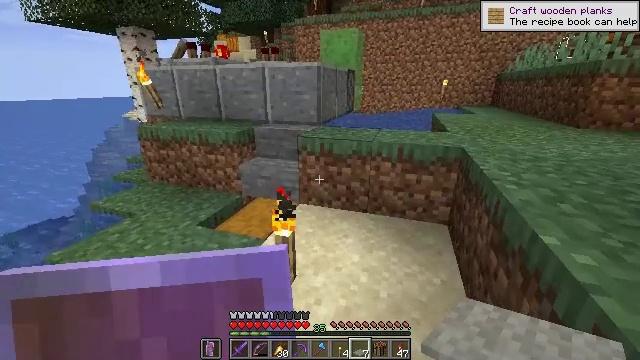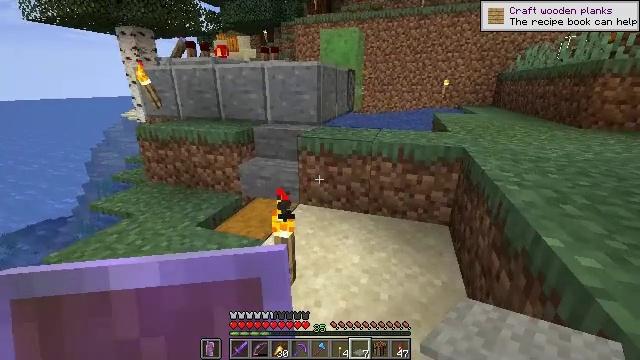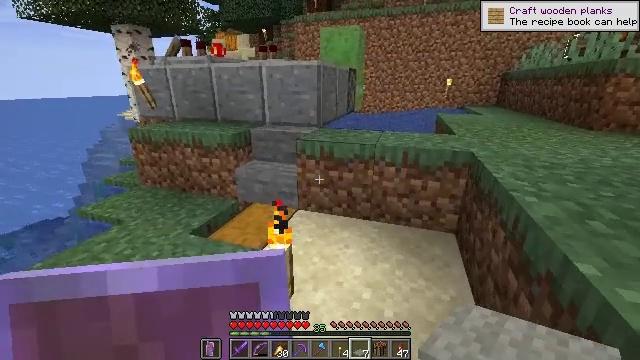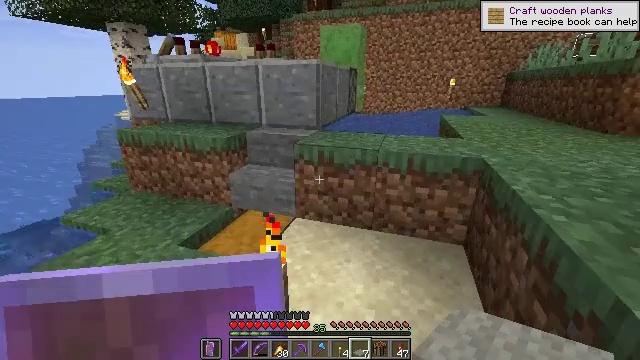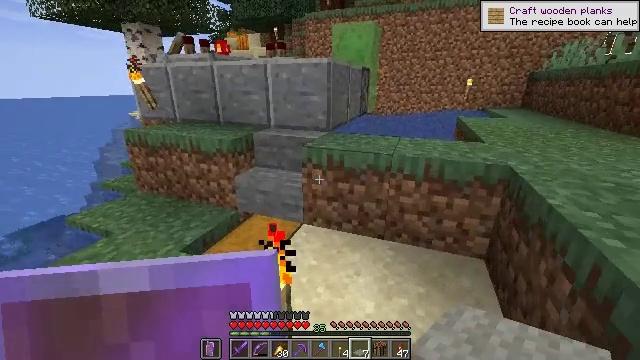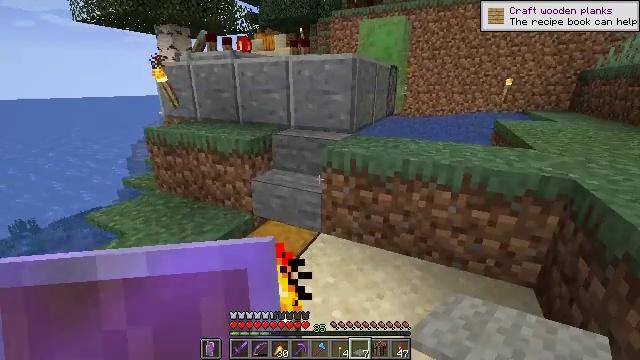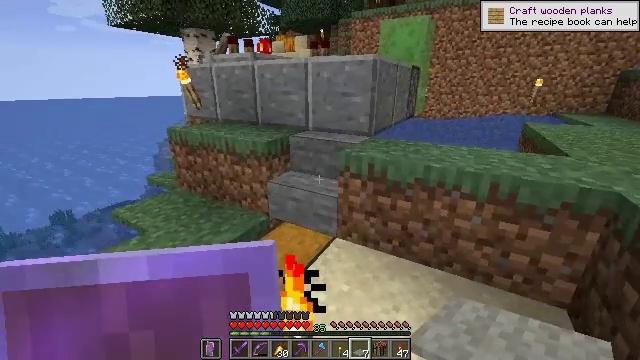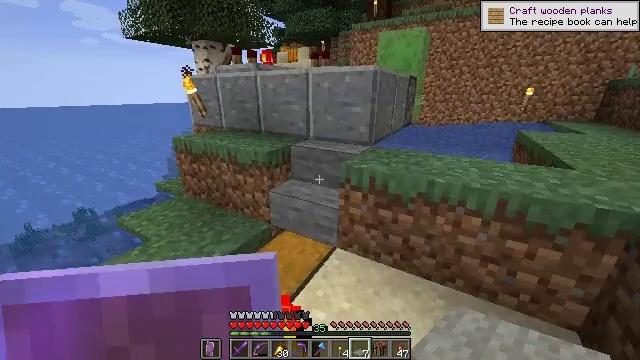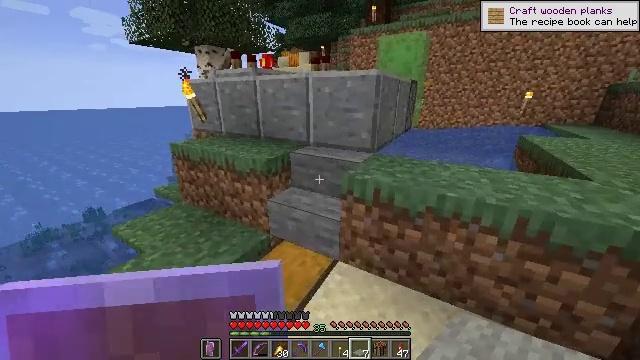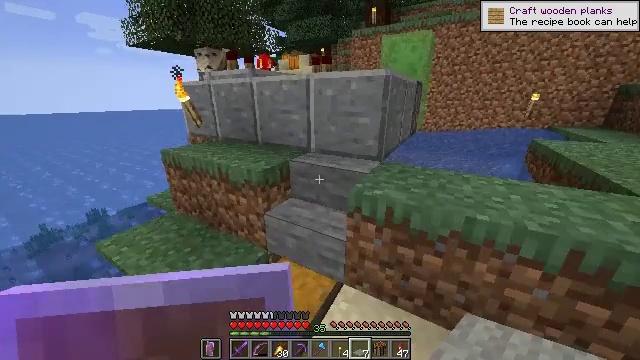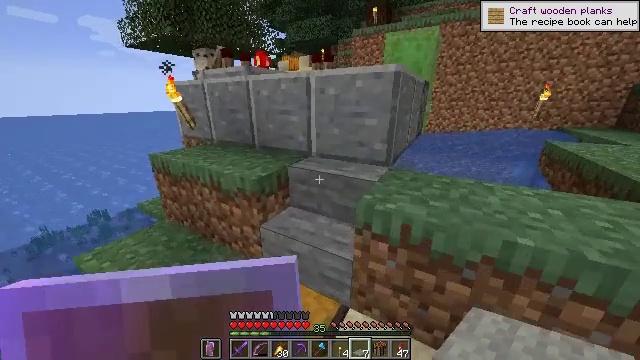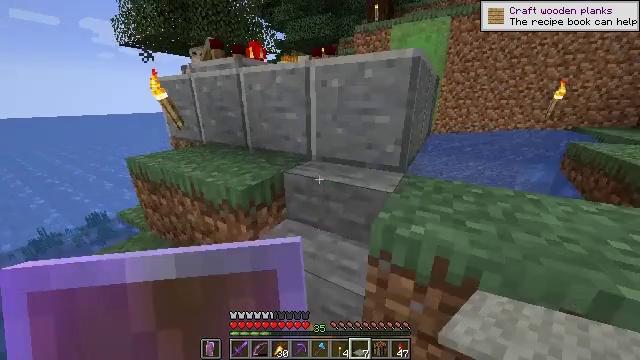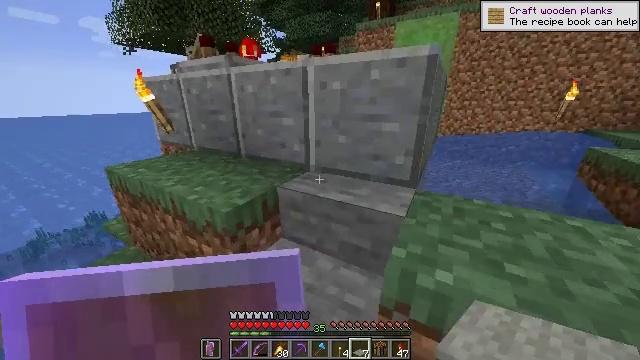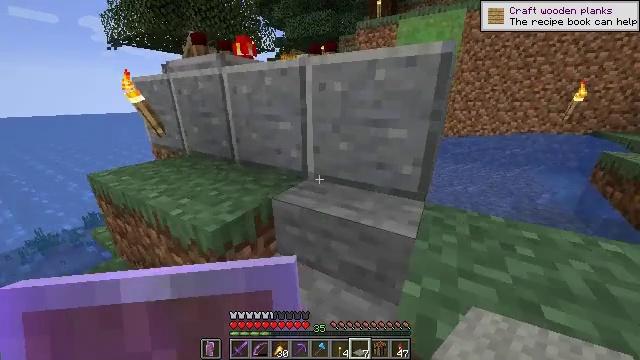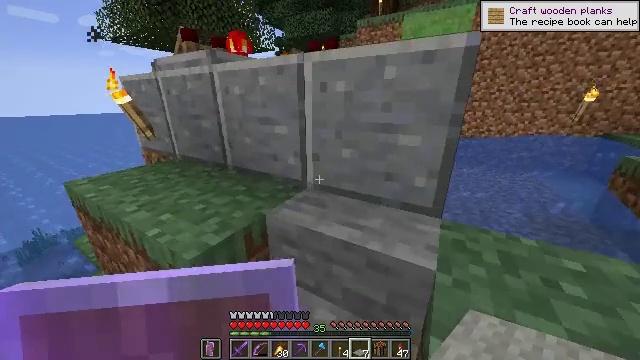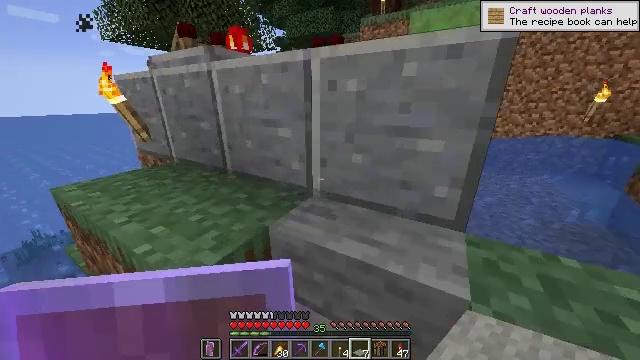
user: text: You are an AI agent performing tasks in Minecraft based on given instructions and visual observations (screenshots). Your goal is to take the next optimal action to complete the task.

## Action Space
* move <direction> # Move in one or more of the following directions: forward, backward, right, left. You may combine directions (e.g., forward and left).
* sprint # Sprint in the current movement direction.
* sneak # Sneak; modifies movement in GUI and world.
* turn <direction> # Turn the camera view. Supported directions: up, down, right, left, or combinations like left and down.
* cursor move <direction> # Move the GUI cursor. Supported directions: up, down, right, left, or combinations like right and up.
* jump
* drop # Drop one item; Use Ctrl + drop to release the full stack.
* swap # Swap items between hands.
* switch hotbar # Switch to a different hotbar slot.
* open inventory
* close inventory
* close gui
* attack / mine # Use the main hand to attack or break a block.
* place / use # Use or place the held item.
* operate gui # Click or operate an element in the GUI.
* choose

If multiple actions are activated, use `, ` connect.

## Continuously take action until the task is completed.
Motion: motion action
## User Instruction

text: Pick up the yellow carpet.
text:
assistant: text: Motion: move forward
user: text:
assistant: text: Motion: move forward
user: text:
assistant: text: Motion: move forward
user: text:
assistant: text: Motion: move forward, turn left
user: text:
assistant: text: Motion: move forward, sprint, turn left
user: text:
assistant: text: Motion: move forward, sprint, turn left
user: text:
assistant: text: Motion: move forward, sprint
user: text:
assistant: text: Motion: move forward, sprint
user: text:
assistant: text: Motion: move forward, sprint
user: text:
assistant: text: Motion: move forward, sprint
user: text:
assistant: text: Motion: move forward, sprint
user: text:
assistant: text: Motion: move forward, sprint
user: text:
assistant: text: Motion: move forward, sprint
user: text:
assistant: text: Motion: move forward, sprint
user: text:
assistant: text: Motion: move forward, sprint
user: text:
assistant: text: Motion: move forward, sprint
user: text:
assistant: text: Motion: move forward, sprint, turn right
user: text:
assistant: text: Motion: move forward, sprint, turn right
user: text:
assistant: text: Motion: move forward, sprint
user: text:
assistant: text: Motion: move forward, sprint
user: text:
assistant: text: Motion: move forward, sprint, turn left, jump
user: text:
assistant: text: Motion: move forward, sprint, turn left, jump
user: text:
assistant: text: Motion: move forward, sprint, turn left and down, jump
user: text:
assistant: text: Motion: move forward, sprint, turn left and down, jump
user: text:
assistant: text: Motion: move forward, sprint
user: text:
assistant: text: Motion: move forward, sprint
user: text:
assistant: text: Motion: move forward, sprint
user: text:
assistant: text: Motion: turn down
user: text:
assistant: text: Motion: turn down
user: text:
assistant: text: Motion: turn right and down